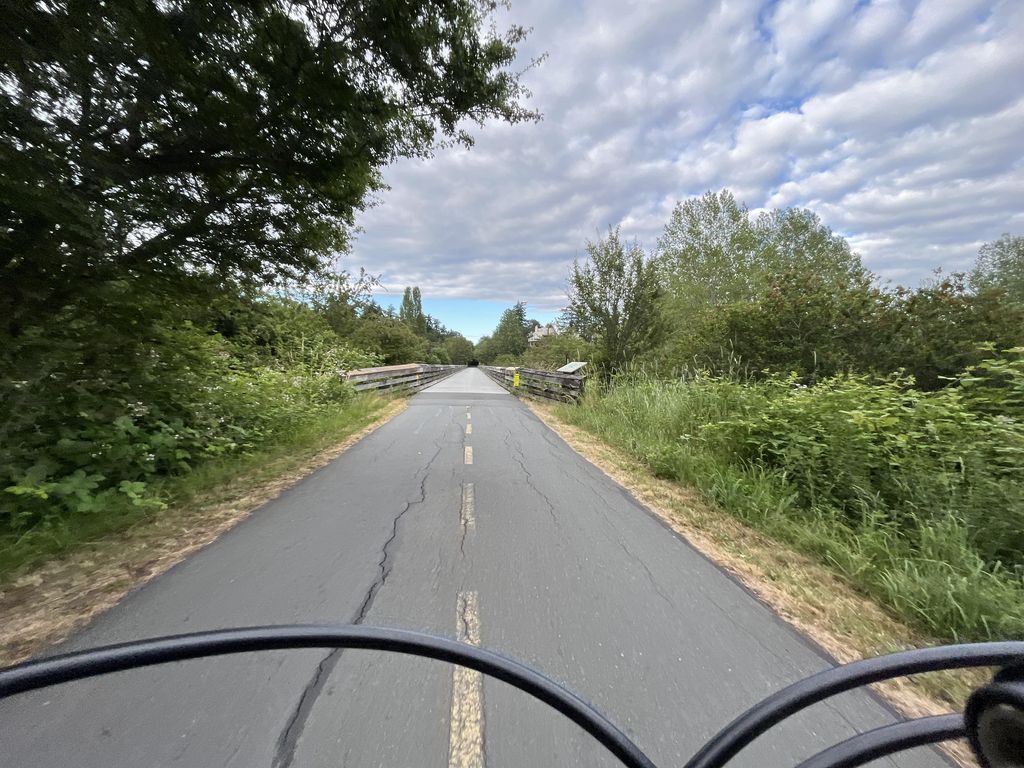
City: victoria